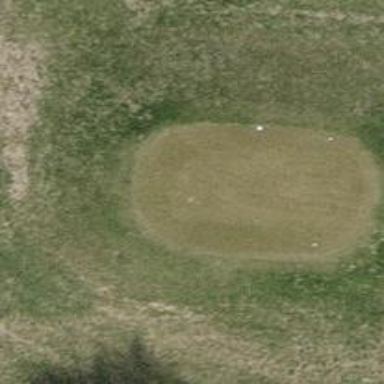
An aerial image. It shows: Grass area designated as golf tee.